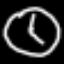
Label: clock